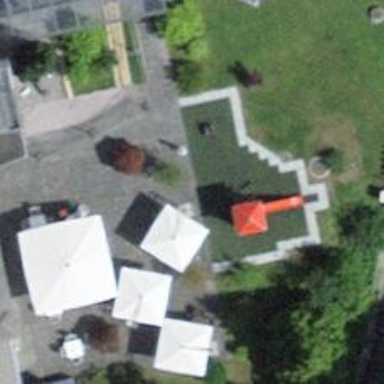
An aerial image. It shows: Playground area for leisure activities on the land.